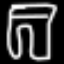
Label: pants